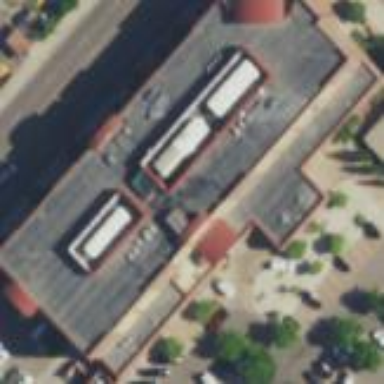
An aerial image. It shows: Police building.